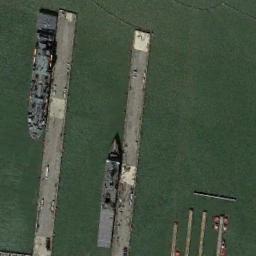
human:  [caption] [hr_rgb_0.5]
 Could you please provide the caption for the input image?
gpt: There are two ships beside the dock .

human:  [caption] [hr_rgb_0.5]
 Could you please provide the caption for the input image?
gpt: There are two ships in the green water on the shore .

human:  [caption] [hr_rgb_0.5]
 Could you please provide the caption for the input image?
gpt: The two ships are docked at the dock and the water is dark green .

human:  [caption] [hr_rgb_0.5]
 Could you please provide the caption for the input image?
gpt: Two ships docked in a green harbor .

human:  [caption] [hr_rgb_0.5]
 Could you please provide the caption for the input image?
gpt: There are two ships at the harbor .